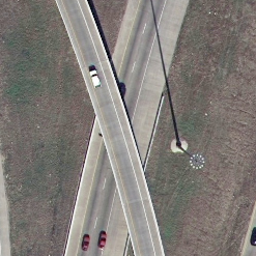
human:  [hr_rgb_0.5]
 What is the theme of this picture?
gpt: overpass

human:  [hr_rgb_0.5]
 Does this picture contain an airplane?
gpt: no

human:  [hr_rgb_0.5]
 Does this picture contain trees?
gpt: yes

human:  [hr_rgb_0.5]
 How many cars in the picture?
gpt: three

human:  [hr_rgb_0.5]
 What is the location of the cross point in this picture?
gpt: center